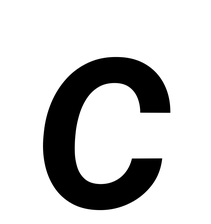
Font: Roboto-Italic_Medium_Italic